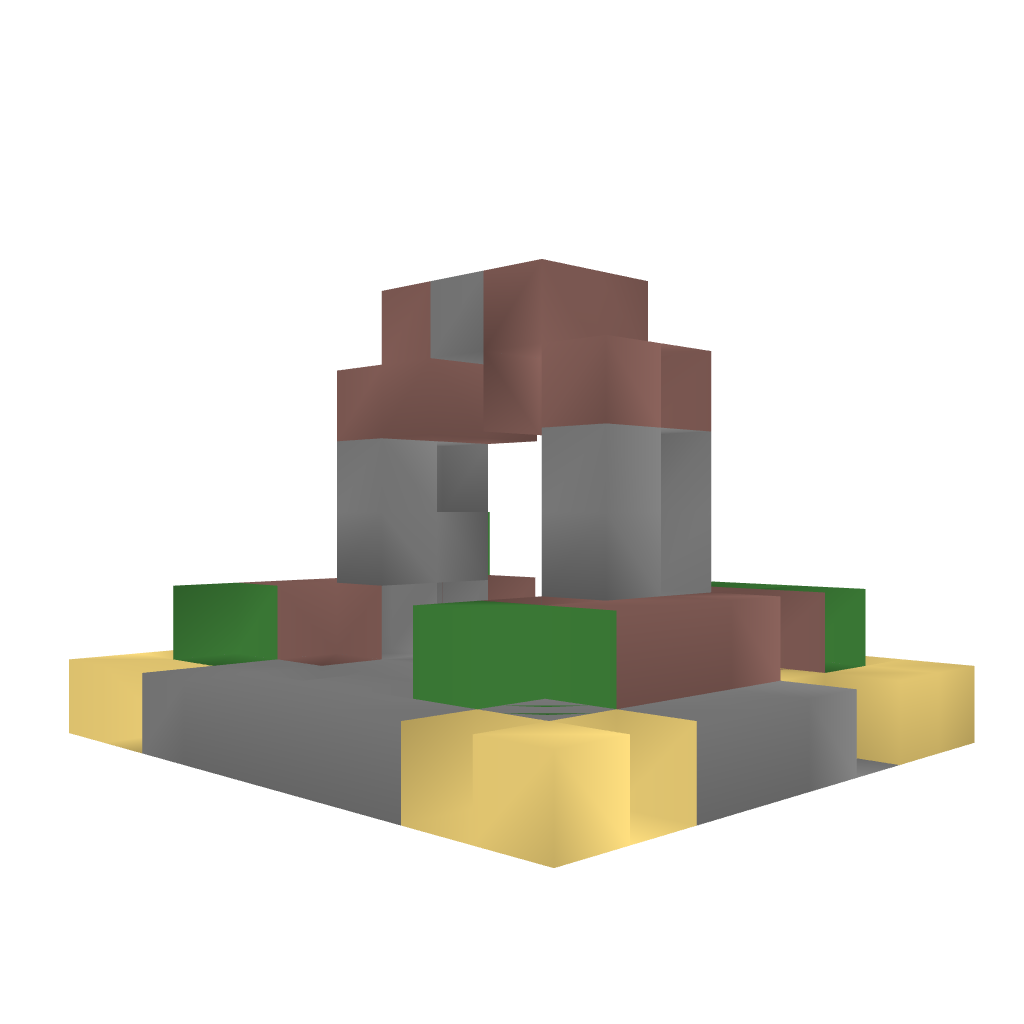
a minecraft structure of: Small Medieval Arc bad low quality